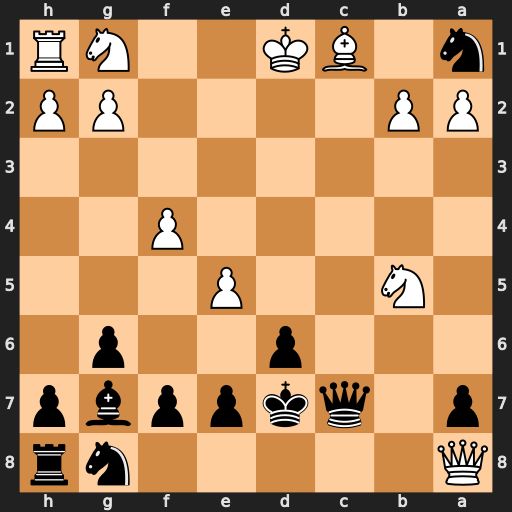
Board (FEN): Q5nr/p1qkppbp/3p2p1/1N2P3/5P2/8/PP4PP/n1BK2NR
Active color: b
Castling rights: -
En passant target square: -
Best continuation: Qc2+ Ke1 Qxc1+ Kf2 Qc5+